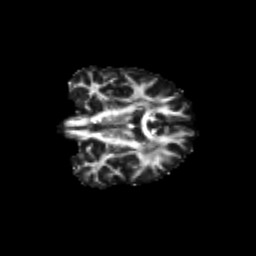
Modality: FA
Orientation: coronal
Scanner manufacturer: siemens
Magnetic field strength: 3 T
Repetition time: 9.2 s
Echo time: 0.084 s